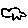
Label: cloud